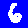
Digit: 6